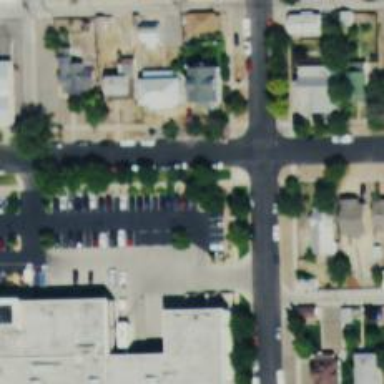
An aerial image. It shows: Parking space.